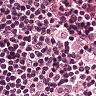
Metastatic tissue present: no